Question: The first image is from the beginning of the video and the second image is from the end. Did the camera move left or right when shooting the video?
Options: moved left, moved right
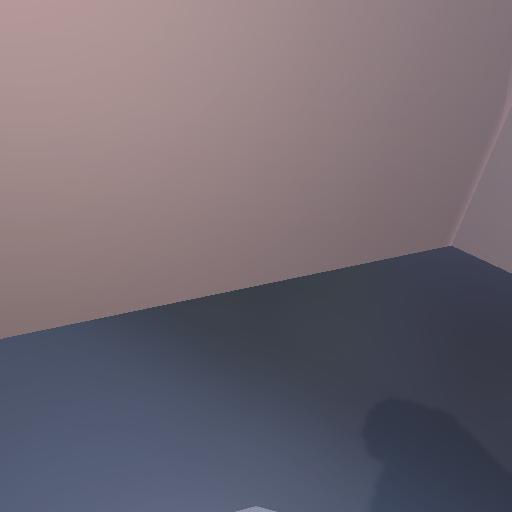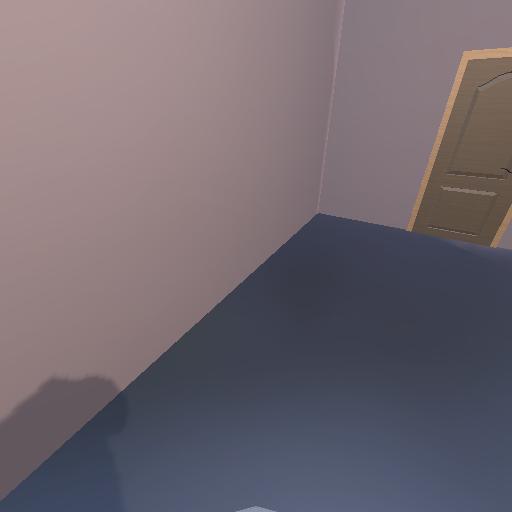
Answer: moved left